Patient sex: F
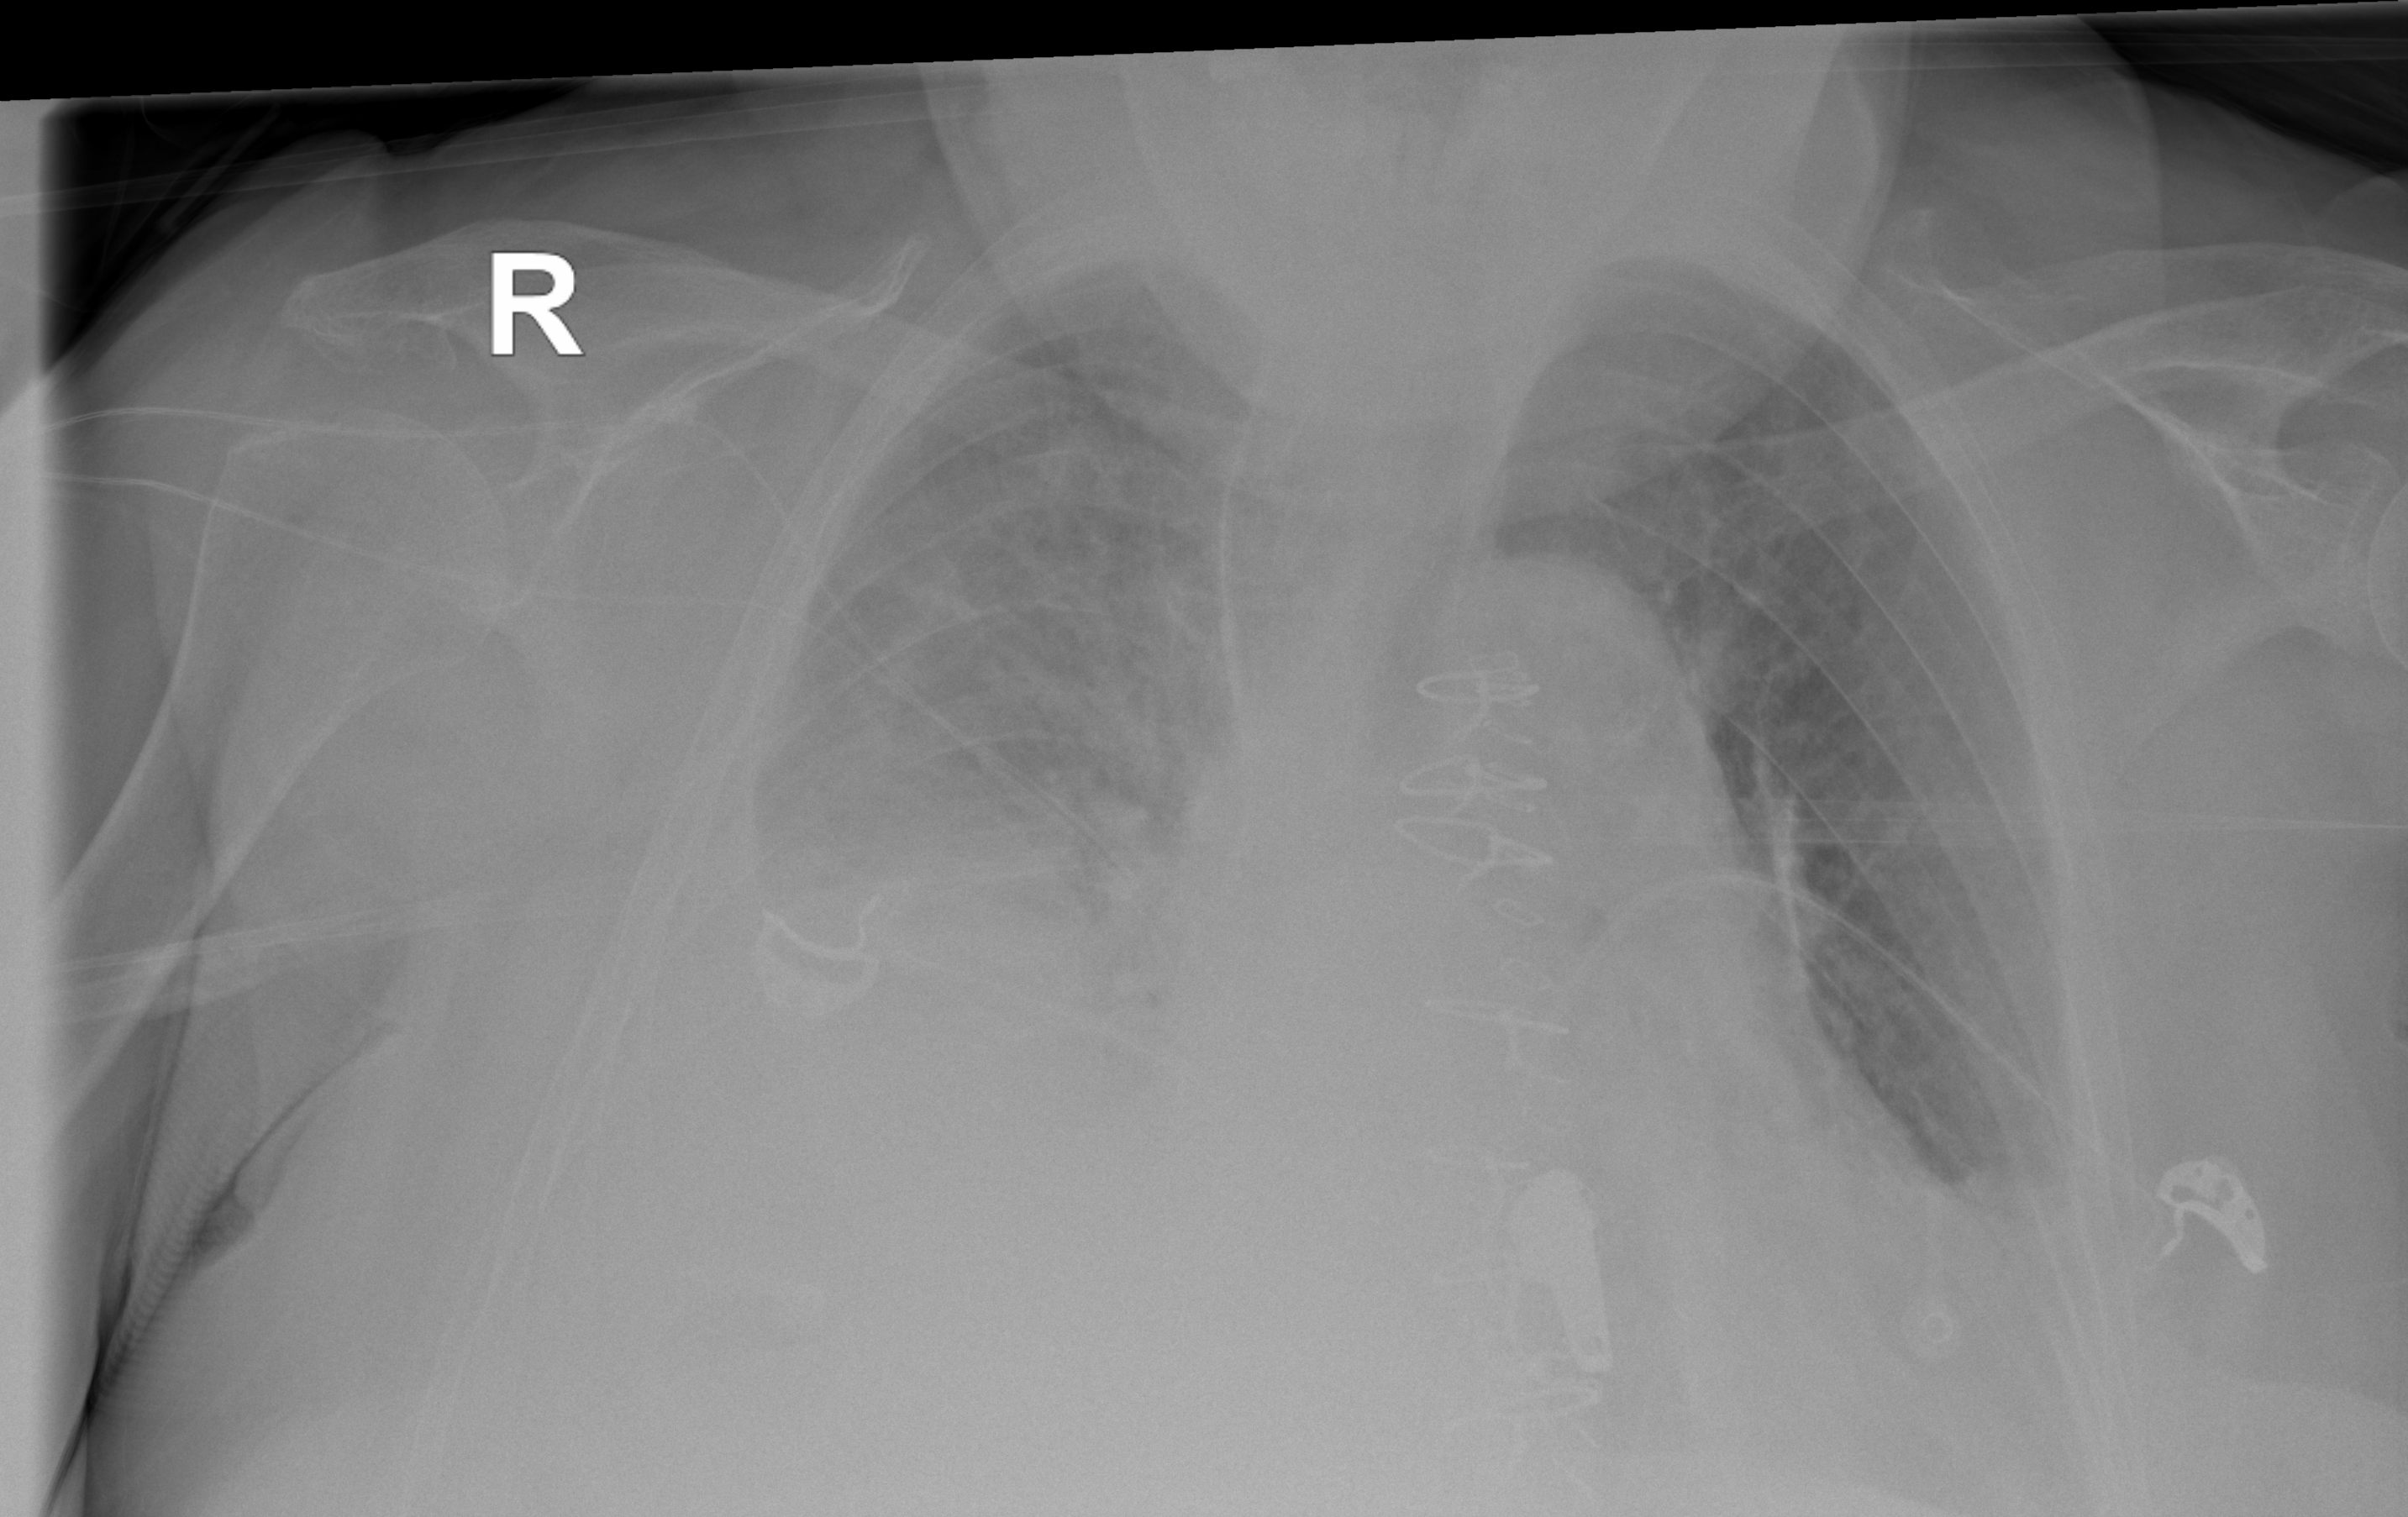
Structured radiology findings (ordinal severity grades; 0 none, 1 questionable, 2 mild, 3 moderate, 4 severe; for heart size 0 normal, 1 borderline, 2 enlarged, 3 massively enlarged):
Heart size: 3
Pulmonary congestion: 2
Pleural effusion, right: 3
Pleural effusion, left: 2
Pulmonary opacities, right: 2
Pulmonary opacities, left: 0
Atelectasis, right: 3
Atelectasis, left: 2